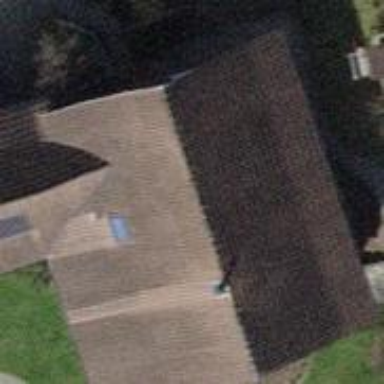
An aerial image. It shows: Simple and straightforward house.